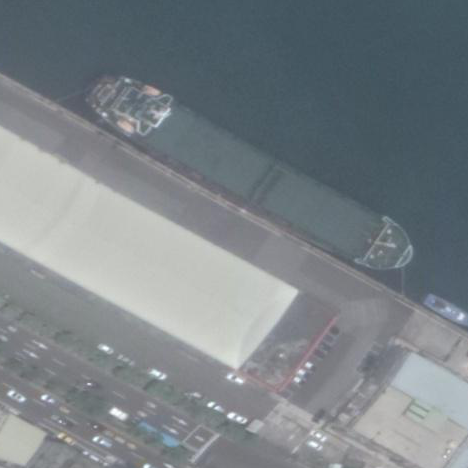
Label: civil